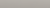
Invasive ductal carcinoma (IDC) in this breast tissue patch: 0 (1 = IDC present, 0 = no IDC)